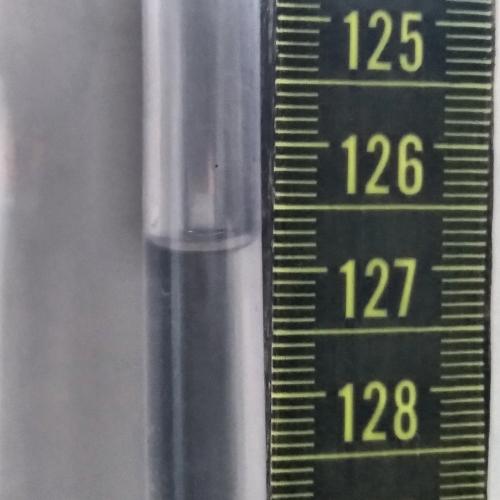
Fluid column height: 126.8 cm